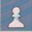
Piece: wP